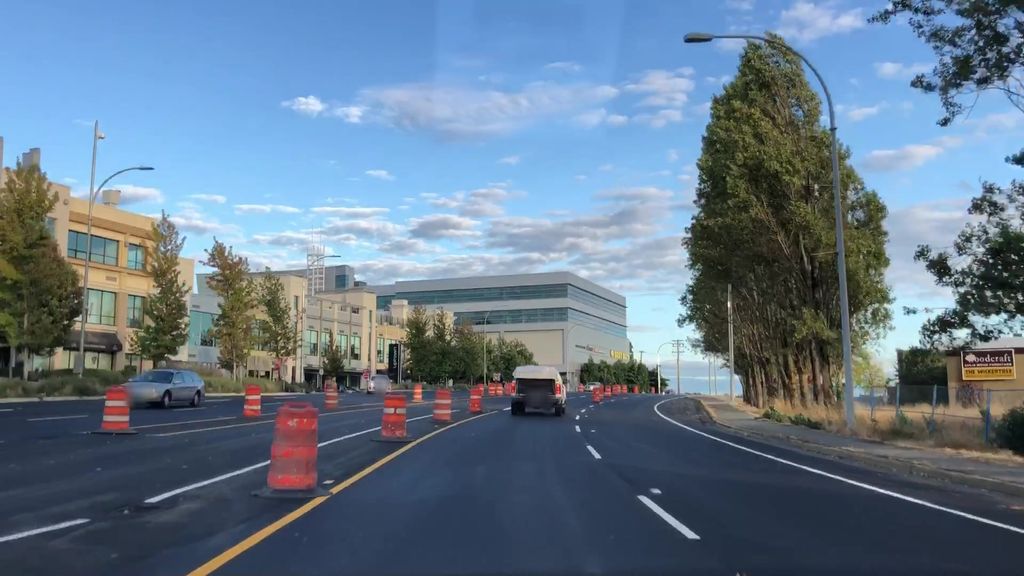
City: victoria